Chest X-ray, AP view. Patient: 56 years old, sex F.
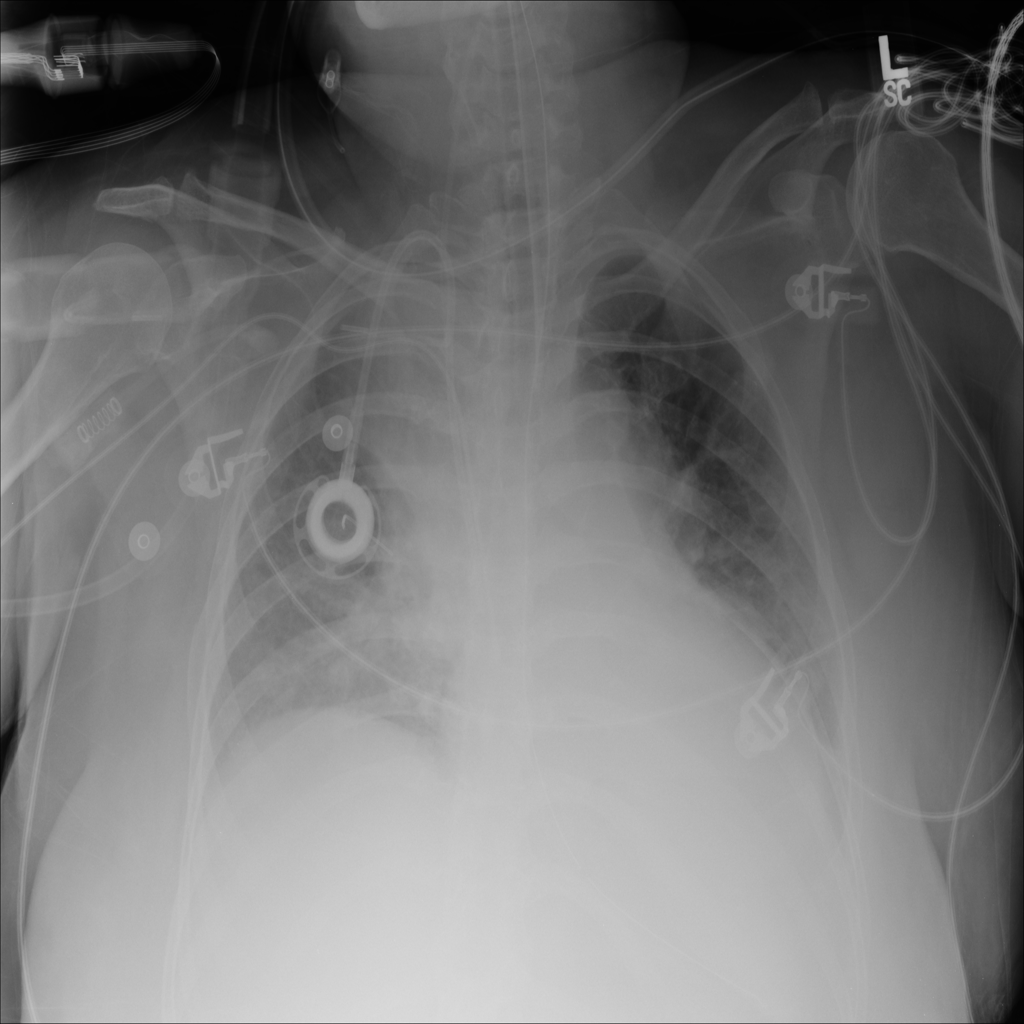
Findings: Atelectasis, Consolidation, Effusion, Infiltration